Interaction volume radius: 10 \u00c5
Interaction volume height: 25 \u00c5
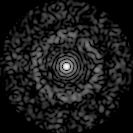
Disorder parameter: 0.8134